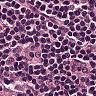
Metastatic tissue present: no